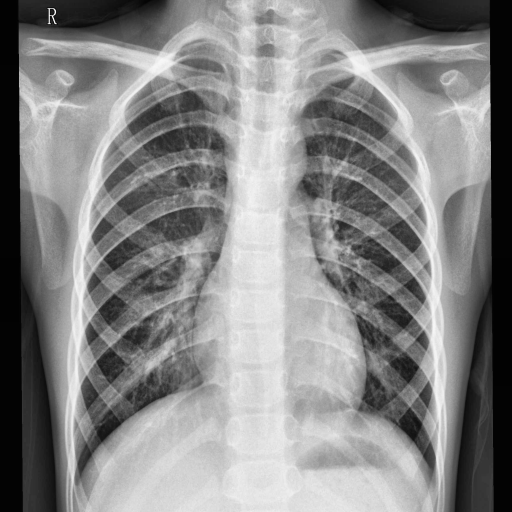
Finding: NORMAL